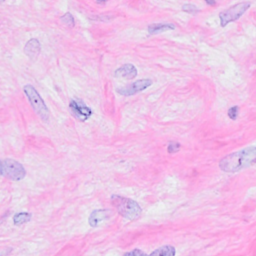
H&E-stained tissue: Breast